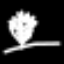
Label: leaf